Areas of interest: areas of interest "Central South University (Xiaoxiang Campus) Basketball Court"
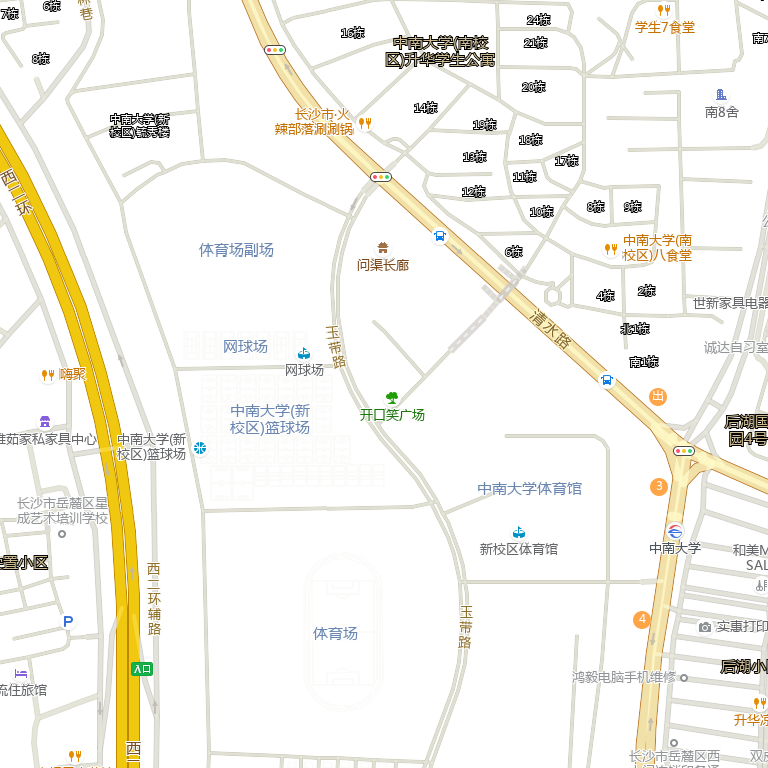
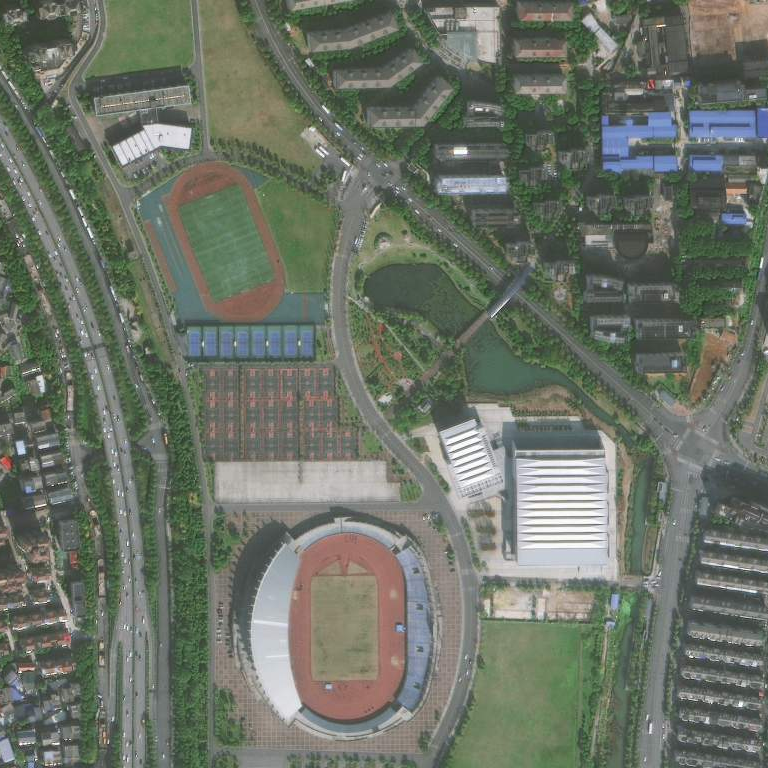